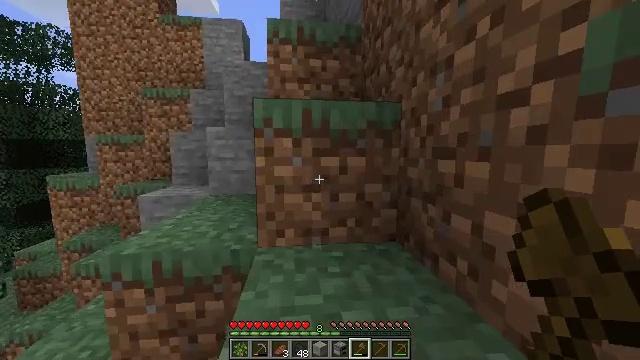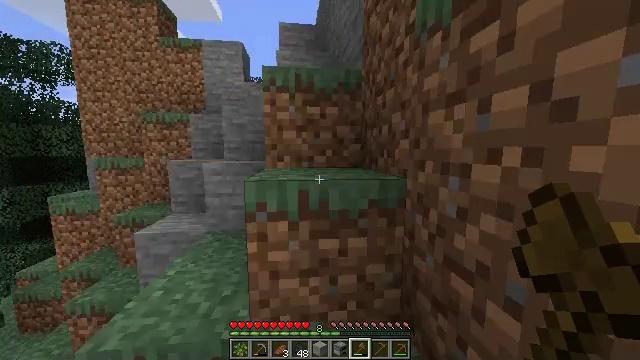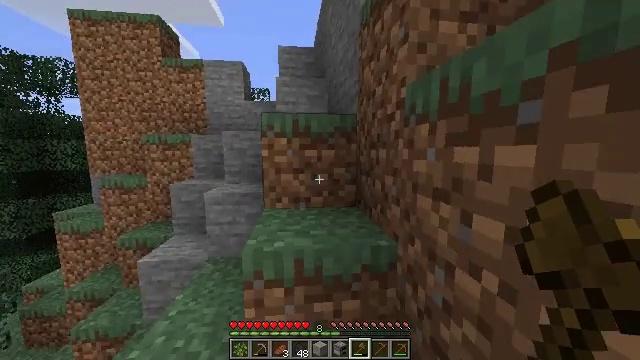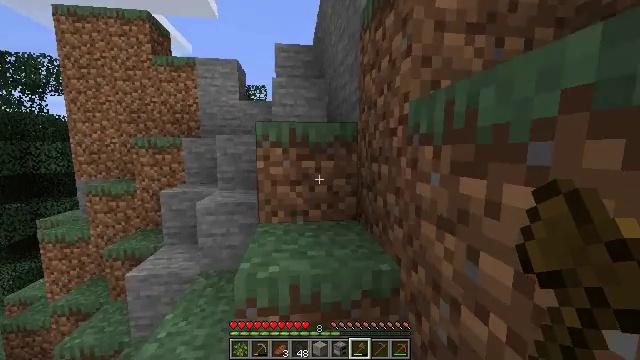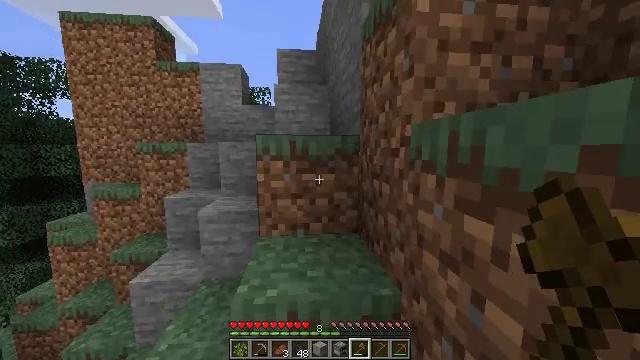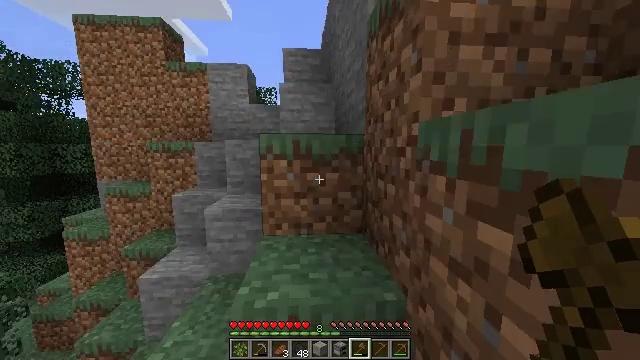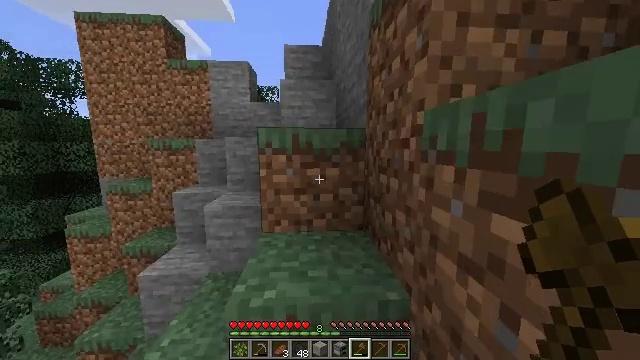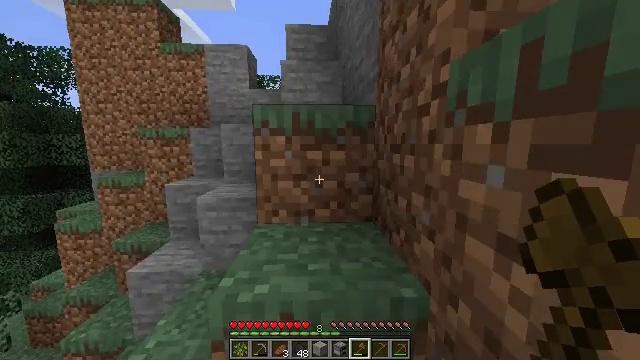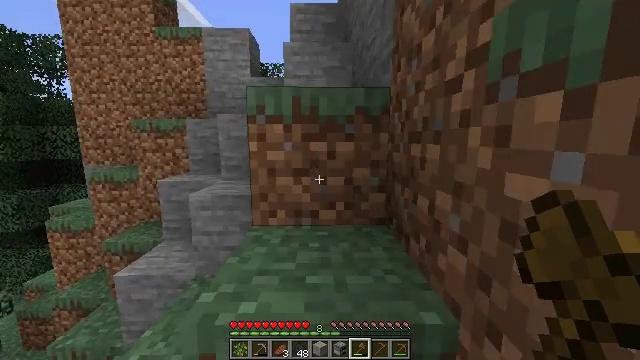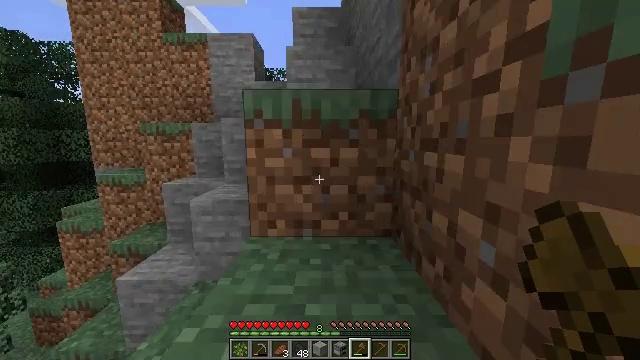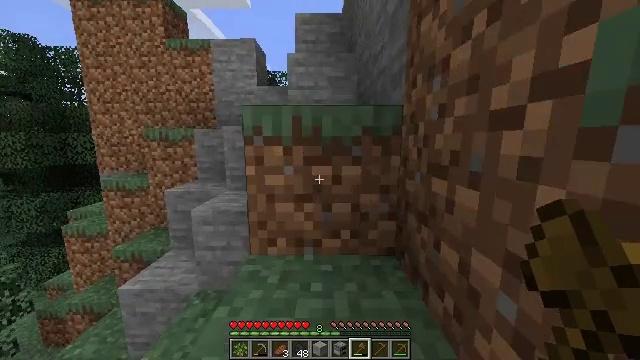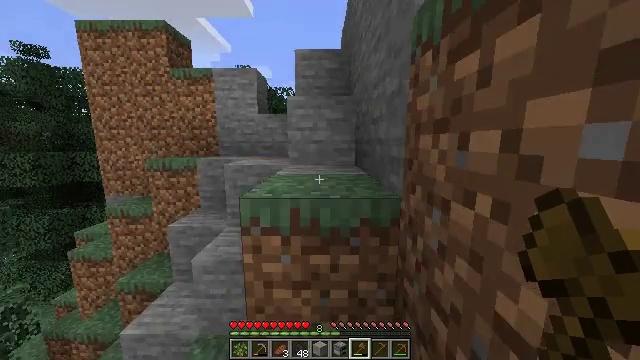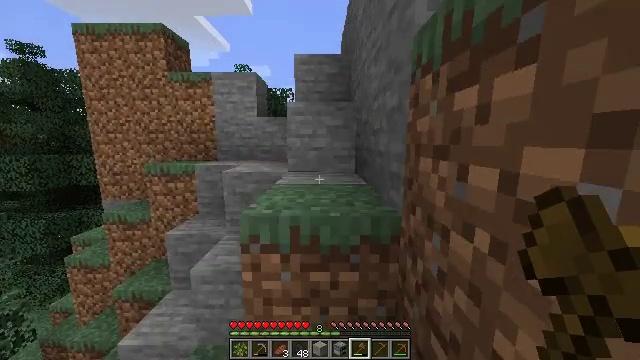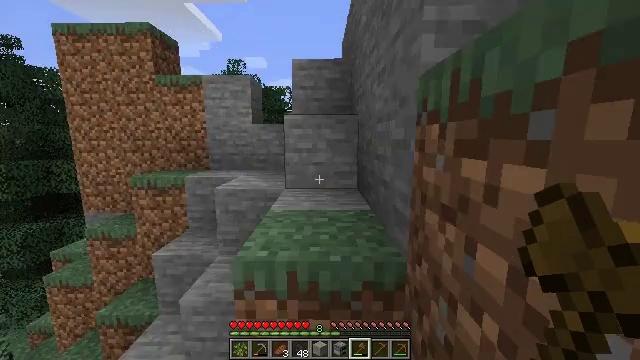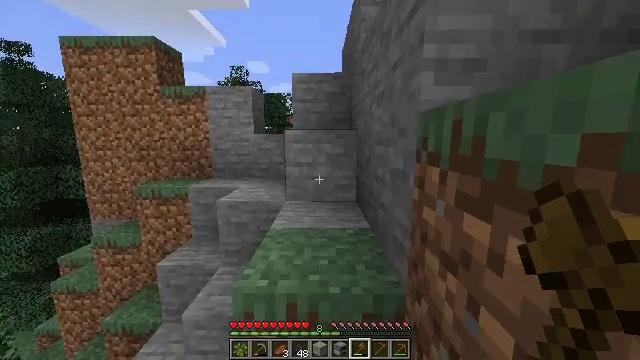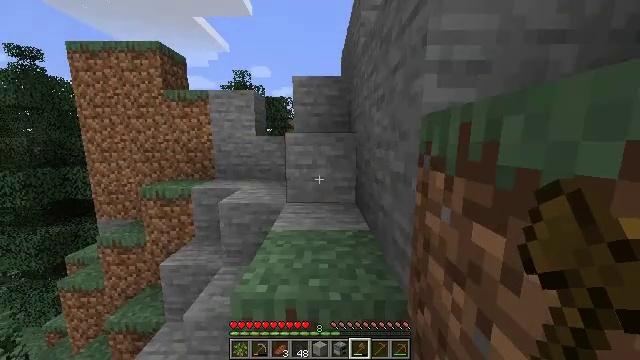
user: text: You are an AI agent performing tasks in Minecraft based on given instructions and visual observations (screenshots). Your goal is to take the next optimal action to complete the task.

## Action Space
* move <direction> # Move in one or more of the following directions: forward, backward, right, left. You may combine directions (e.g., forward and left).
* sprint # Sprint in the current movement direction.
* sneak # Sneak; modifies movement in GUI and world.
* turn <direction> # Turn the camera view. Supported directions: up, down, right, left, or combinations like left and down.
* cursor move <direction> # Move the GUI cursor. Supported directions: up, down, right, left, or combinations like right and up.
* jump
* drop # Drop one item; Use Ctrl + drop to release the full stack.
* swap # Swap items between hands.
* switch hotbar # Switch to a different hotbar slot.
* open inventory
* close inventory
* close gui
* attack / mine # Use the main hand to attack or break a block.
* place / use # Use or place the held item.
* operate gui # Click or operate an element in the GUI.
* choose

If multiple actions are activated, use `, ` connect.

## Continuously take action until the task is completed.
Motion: motion action
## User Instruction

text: Break the sweet berry bush to collect berries.
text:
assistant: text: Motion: move forward, jump
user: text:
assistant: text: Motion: move forward, jump
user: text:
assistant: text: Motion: move forward, sprint, jump
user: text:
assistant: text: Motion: move forward, sprint, jump
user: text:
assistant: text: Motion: move forward, sprint, turn left, jump
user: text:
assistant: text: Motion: move forward, sprint, jump
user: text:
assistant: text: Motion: move forward, turn left, jump
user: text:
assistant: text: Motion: move forward, turn left, jump
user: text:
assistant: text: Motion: move forward, jump
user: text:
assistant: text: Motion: move forward, jump
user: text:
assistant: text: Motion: move forward, sprint, jump
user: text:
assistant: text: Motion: move forward, sprint, jump
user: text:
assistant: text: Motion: move forward, sprint, jump
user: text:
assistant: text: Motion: move forward, jump
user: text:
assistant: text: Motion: move forward, jump
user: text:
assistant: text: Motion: move forward, jump
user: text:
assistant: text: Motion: move forward, jump
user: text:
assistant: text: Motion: move forward, jump
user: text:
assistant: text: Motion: move forward, jump
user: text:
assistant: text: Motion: move forward, sprint, jump
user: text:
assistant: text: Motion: move forward, sprint, jump
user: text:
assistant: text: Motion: move forward, sprint, jump
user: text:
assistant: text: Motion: move forward, sprint, jump
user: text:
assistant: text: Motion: move forward, jump
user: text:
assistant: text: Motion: move forward, jump
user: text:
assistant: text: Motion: move forward, jump
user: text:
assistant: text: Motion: move forward, jump
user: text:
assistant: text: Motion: move forward, jump
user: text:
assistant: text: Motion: move forward, jump
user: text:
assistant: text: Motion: move forward, sprint, jump